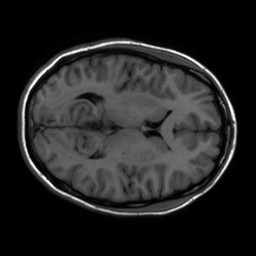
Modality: inplaneT1
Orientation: axial
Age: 18
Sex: female
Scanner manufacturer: ge
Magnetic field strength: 3 T
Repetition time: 2.297 s
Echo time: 0.02273 s